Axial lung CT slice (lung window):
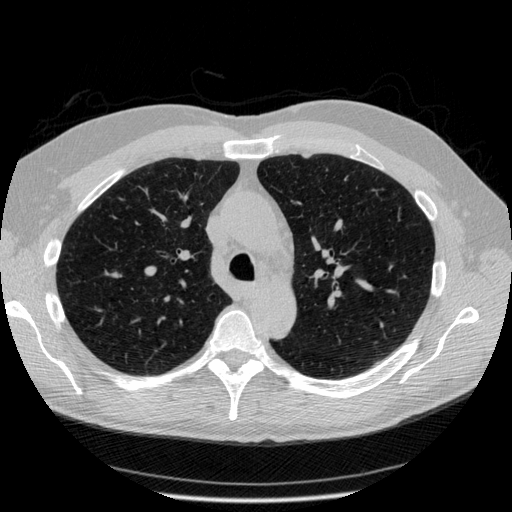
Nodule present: no